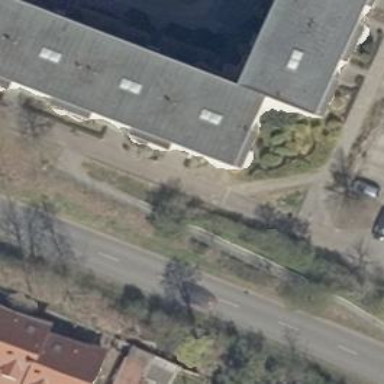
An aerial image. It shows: Footway with ramp.